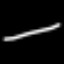
Label: line